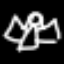
Label: angel